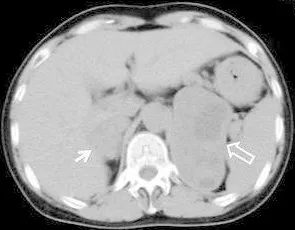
A; Computed tomography of abdomen shows right (arrow) and left (open arrow) adrenal tumors. B
131I-MIBG scan reveals abnormal uptakes indicating bilateral pheochromocytomas.
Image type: radiology (ct)